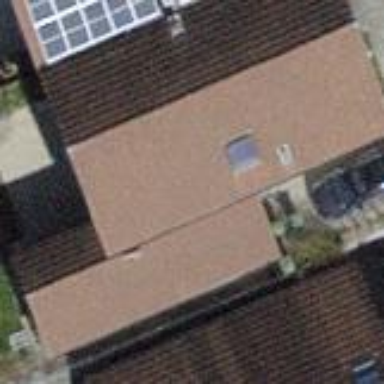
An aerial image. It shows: Building with tile roof.